Question: My client reconnects every two seconds to the SignalR hub. I'd like to know if thats by design or a mistake by me.
- - - -
Client:
'''
var connection = new HubConnection("http://xyz.cloudapp.net/push");
connection.Start().Wait();
'''
Server:
'''
var listenUrl = "http://xyz.cloudapp.net/push";
WebApplication.Start<Startup>(listenUrl );
'''
Fiddler-Screenshot

<URL>
Log (Client, StateChanged Event / HubConnection):
'''
16:20:48 State Changed: Disconnected -> Connecting
16:20:52 State Changed: Connecting -> Connected
16:20:53 State Changed: Connected -> Reconnecting
16:20:53 State Changed: Reconnecting -> Connected
16:20:55 State Changed: Connected -> Reconnecting
16:20:55 State Changed: Reconnecting -> Connected
[...]
'''
I've changed the transport to long polling:
'''
connection.Start(new LongPollingTransport()).Wait();
'''
I've found out that by default long polling AND server sent events are used.
When I do use only long polling as transport the reconnects do not happen every 2 seconds (now about every minute). But the configuration values (heartbeart, etc) are also not used.
How do I set the reconnect time for the long polling transport? I've found a property ReconnectDelay but that do not seem to be the right one.
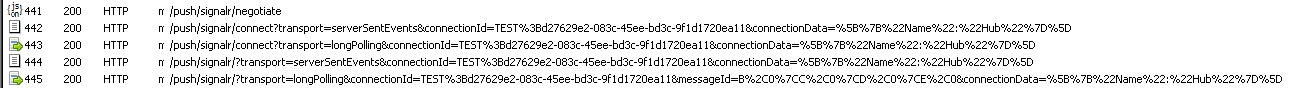
Answer: It was my fault.
I have tried to reproduce the "issue" with a new isolated project. I've found out that my Server Application was using old and outdated SignalR libraries. After updating to the latest it worked flawlessly. David, thanks for your help.